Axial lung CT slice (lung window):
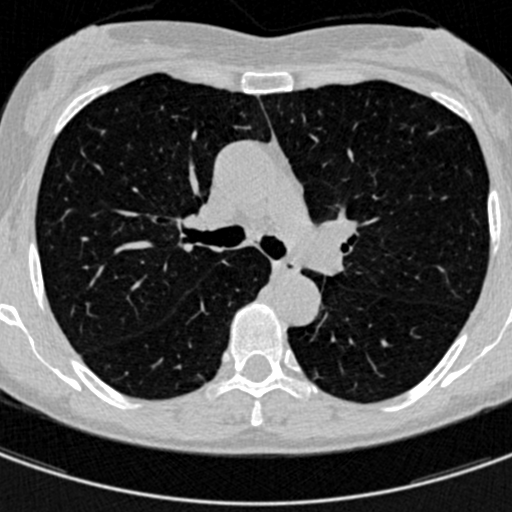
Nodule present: no